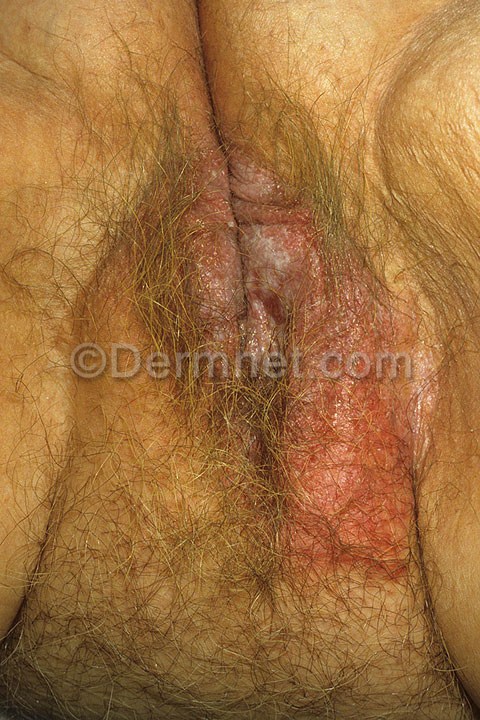
Disease: Actinic Keratosis Basal Cell Carcinoma and other Malignant Lesions